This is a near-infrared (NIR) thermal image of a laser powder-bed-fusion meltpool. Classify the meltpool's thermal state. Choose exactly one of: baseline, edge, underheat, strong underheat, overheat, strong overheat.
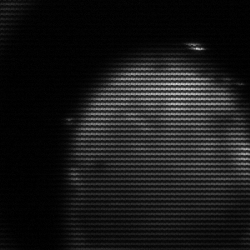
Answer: edge